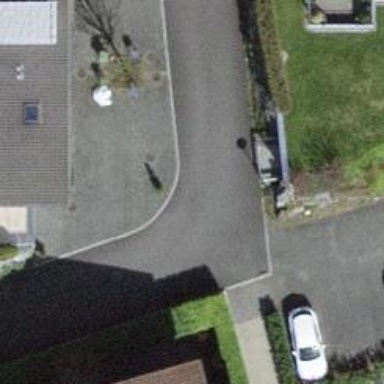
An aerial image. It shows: Paved footway.